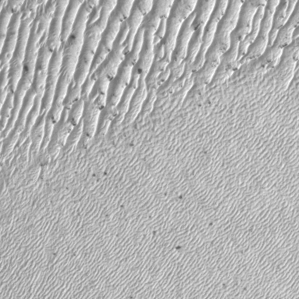
Label: frost